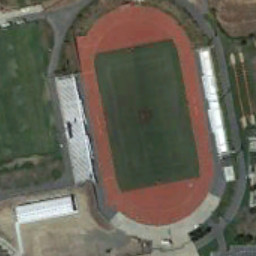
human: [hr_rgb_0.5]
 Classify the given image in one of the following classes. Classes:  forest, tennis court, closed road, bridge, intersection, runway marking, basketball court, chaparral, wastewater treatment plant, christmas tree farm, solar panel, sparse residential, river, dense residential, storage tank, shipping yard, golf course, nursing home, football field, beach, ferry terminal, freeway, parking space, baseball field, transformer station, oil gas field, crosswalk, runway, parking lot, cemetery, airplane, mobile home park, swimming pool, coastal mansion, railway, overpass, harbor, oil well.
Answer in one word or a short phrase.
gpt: football field